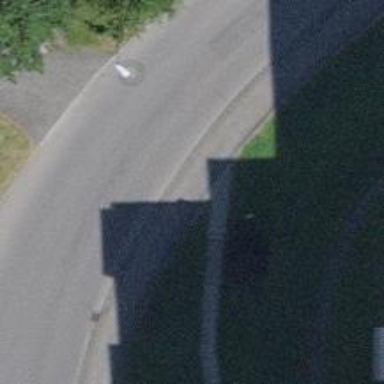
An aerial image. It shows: Kerb barrier.